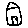
Label: house